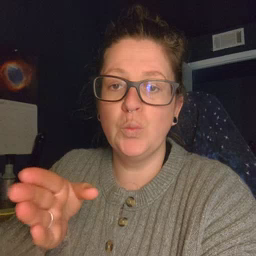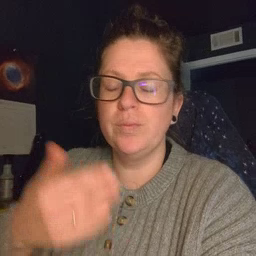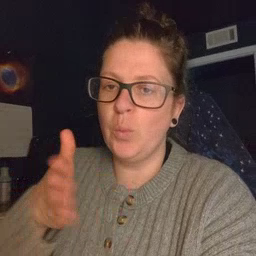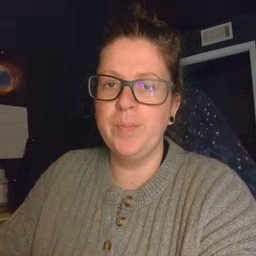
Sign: room